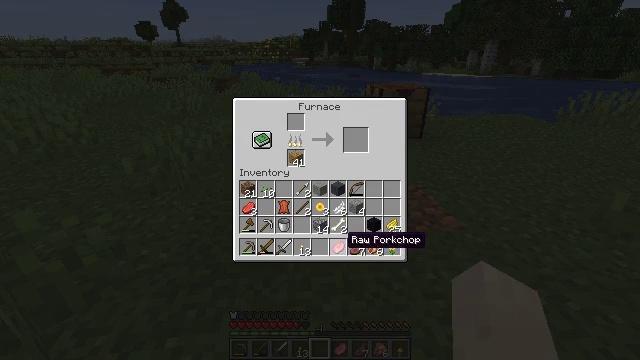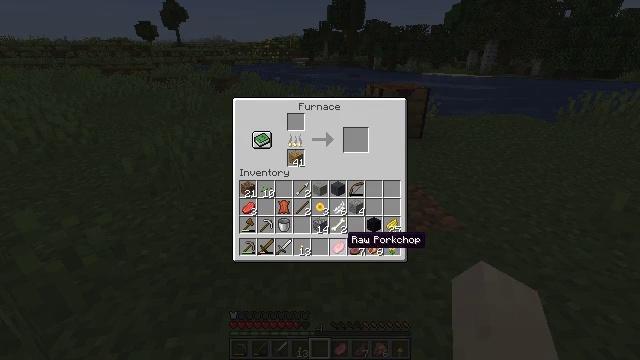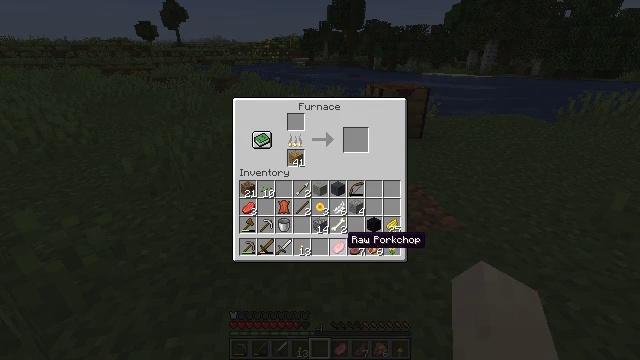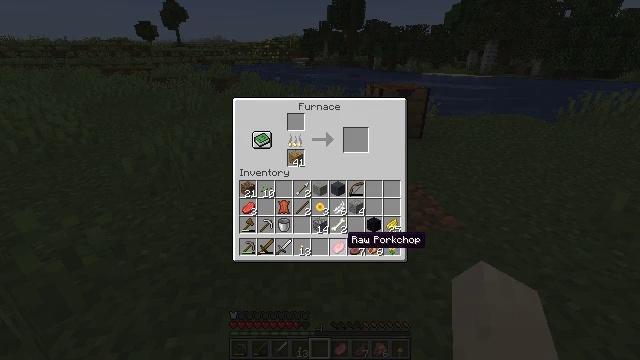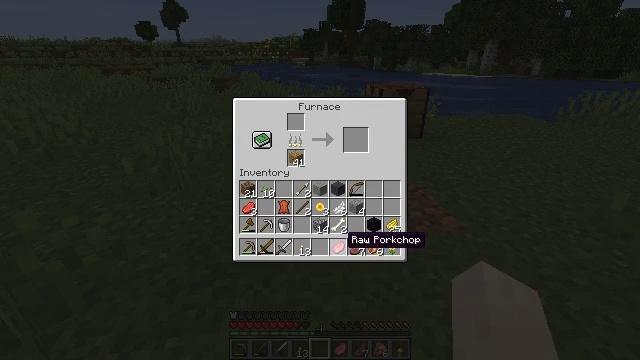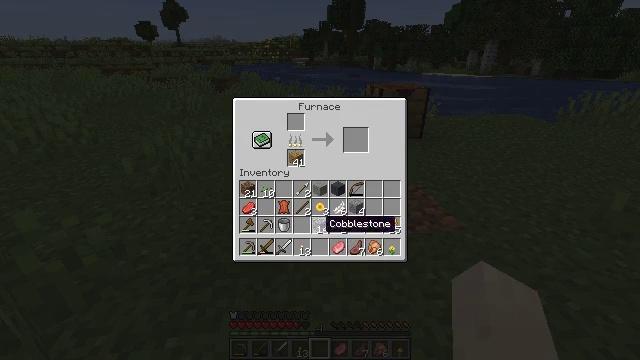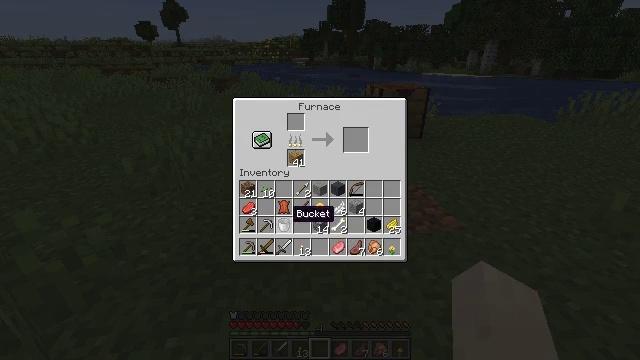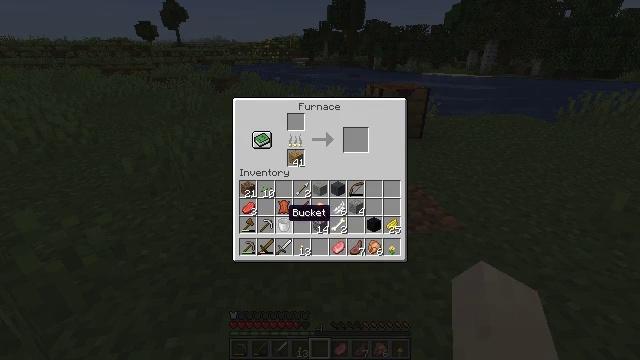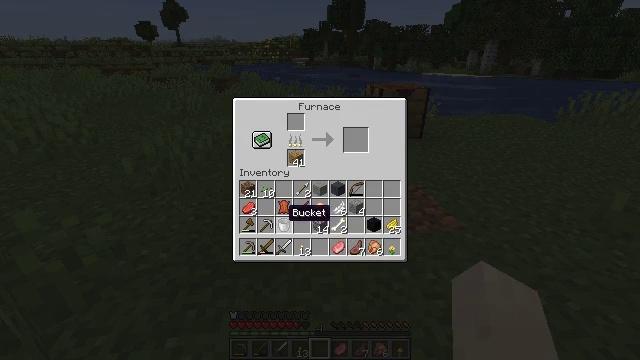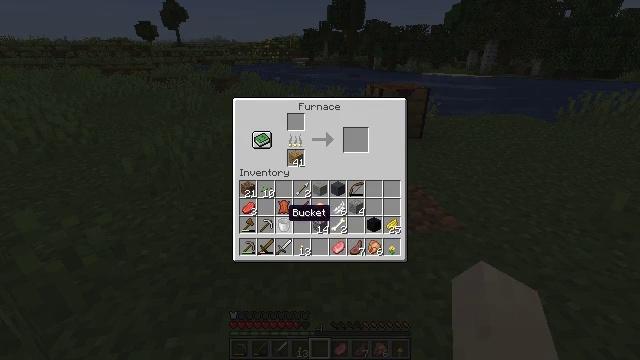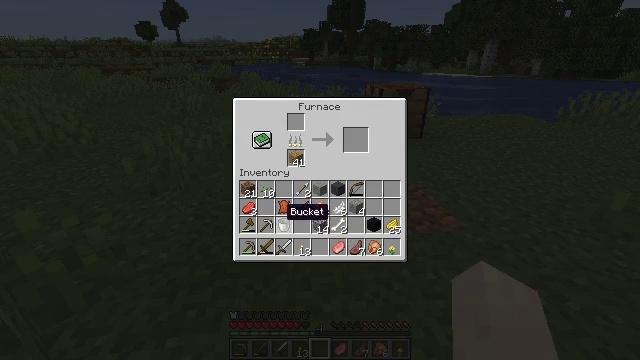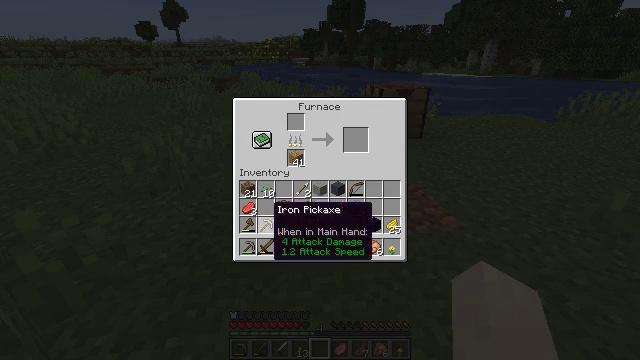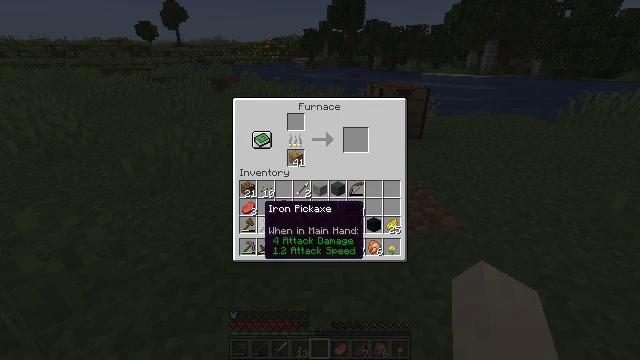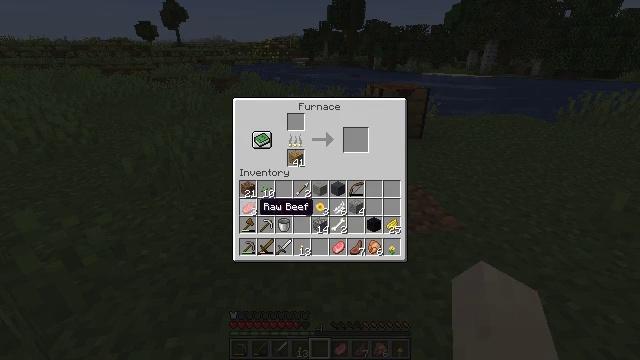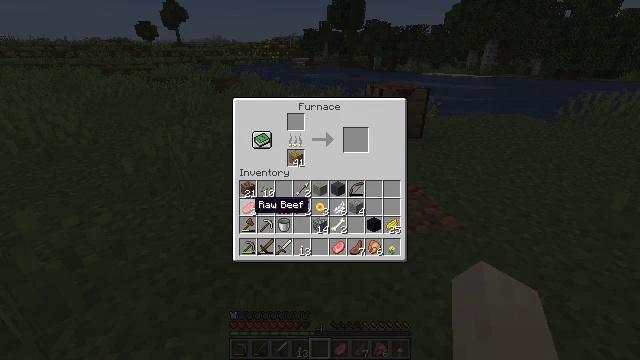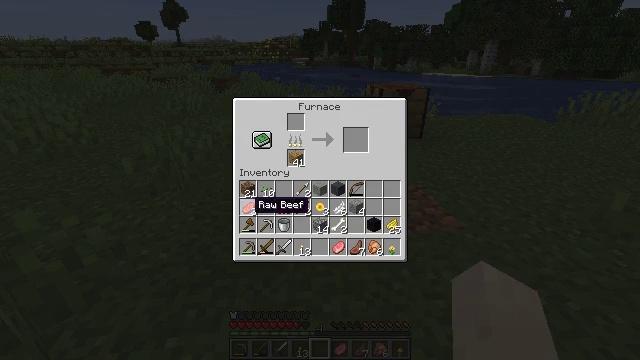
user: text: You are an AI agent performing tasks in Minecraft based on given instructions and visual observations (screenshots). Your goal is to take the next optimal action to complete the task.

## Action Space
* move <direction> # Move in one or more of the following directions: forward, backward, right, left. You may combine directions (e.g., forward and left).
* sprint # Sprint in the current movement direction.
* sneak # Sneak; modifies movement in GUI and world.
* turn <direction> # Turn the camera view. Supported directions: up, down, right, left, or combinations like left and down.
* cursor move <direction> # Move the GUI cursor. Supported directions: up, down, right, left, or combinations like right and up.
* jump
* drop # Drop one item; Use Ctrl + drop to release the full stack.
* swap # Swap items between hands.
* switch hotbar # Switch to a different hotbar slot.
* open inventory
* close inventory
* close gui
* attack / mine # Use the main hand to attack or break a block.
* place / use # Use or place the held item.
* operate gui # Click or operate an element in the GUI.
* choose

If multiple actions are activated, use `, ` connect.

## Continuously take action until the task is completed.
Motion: motion action
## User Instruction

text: Remove a wooden sword from the inventory.
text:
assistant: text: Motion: no_op
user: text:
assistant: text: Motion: no_op
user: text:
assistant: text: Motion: no_op
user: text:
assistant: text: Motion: no_op
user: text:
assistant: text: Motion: cursor move left and up
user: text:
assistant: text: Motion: cursor move left and up
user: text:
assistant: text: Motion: no_op
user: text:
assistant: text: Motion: no_op
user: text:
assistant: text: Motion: no_op
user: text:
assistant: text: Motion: no_op
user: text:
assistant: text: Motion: cursor move left
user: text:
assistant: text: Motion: cursor move left
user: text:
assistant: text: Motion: no_op
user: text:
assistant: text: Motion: no_op
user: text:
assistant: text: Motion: no_op
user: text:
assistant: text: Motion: no_op
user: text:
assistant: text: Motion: no_op
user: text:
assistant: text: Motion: no_op
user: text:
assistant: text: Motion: operate gui
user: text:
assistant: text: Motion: operate gui
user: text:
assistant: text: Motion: operate gui
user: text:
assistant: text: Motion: cursor move right and up
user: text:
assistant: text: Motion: cursor move up
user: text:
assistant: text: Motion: cursor move up
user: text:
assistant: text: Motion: cursor move up
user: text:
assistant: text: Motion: cursor move up
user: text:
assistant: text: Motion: no_op
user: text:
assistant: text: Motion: no_op
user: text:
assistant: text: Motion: no_op
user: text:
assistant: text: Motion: no_op